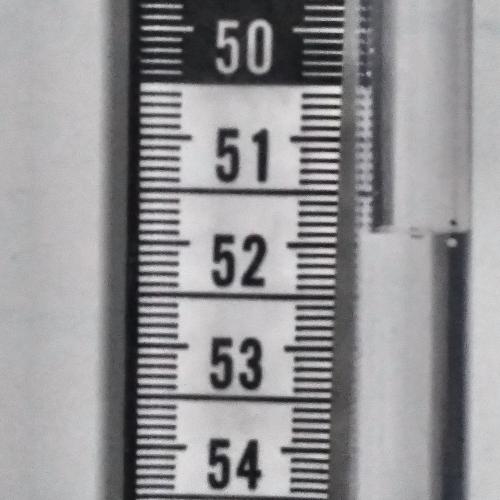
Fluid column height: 51.9 cm